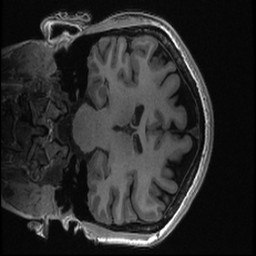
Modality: T1w
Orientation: coronal
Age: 29
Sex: female